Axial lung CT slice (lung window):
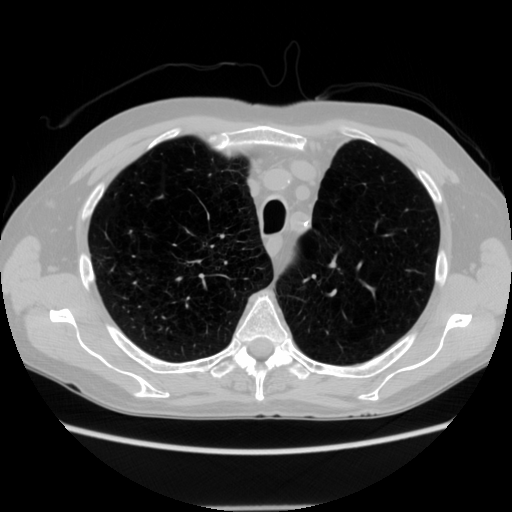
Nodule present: no